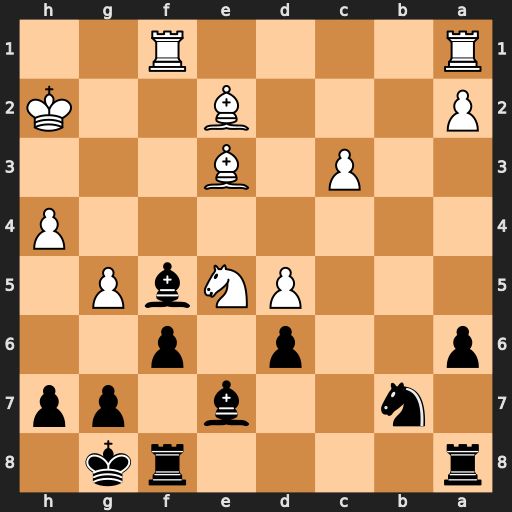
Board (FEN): r4rk1/1n2b1pp/p2p1p2/3PNbP1/7P/2P1B3/P3B2K/R4R2
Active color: b
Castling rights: -
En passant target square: -
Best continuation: fxe5 Rxf5 Rxf5